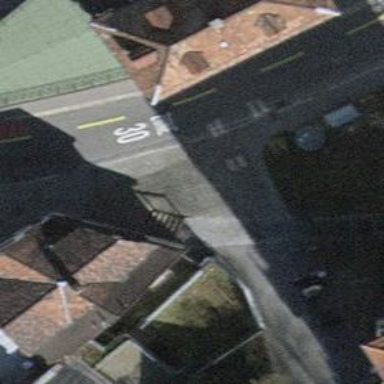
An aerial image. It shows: Road with steps.